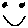
Label: smiley face